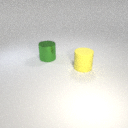
large yellow rubber cylinder to the right of large green metal cylinder